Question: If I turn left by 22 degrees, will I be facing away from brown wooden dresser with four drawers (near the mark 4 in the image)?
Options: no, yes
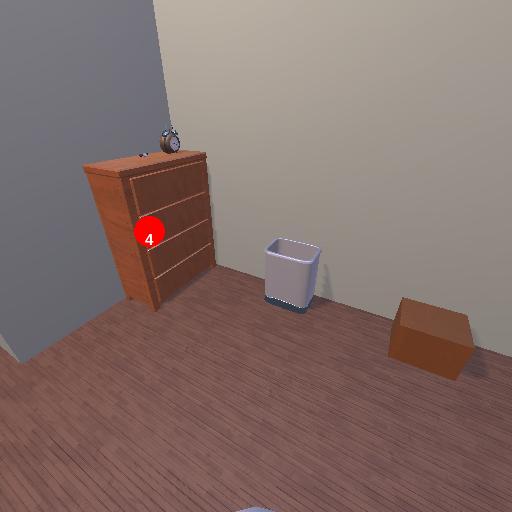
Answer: no